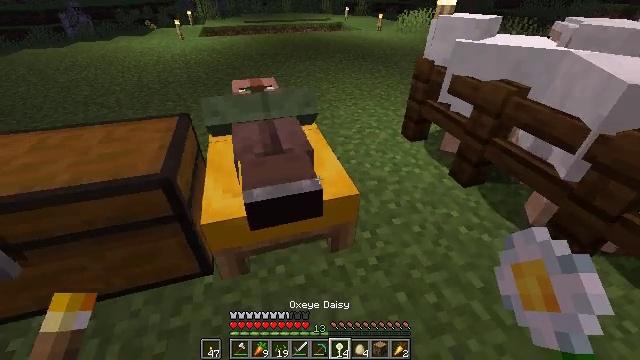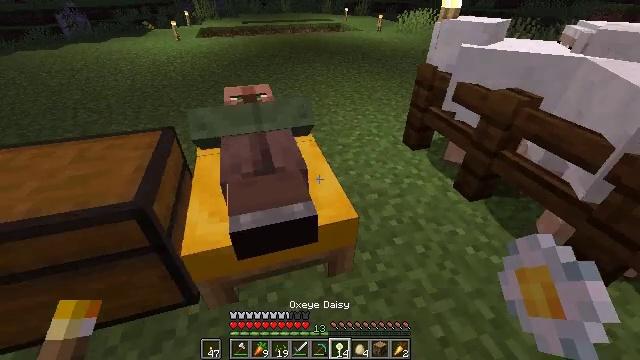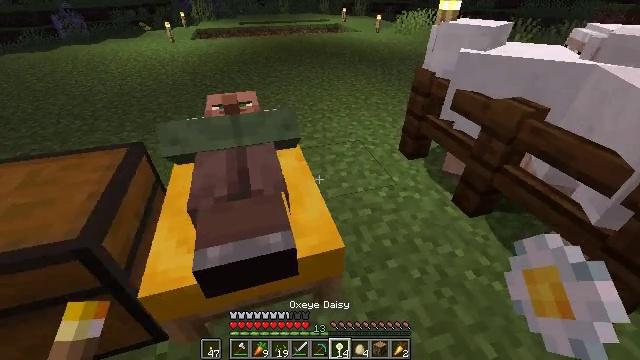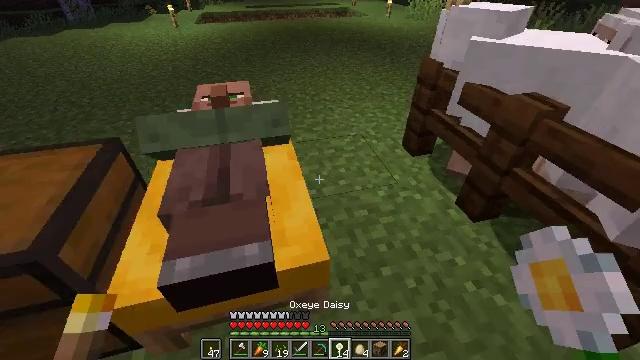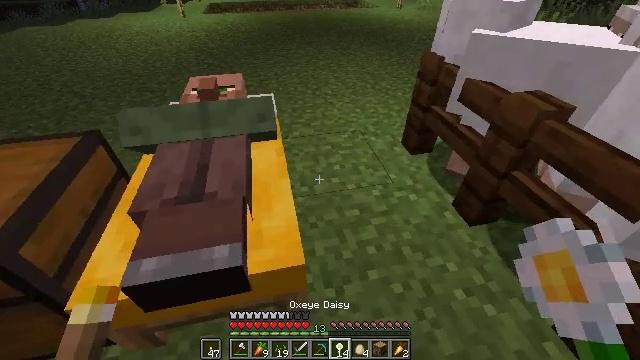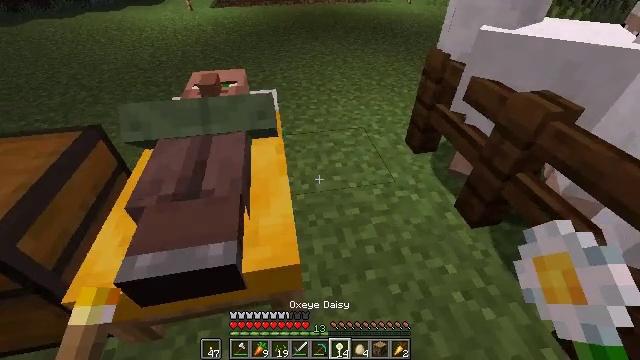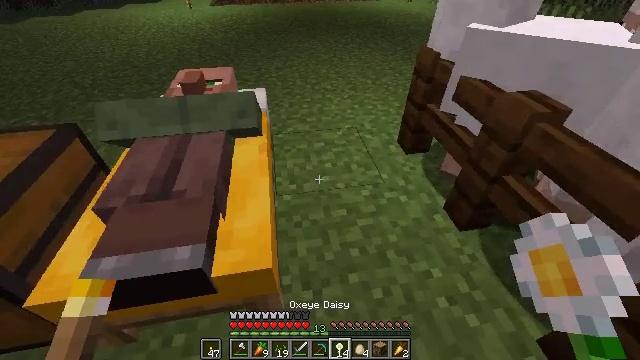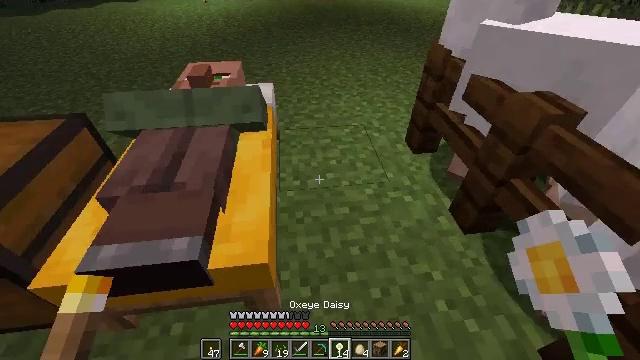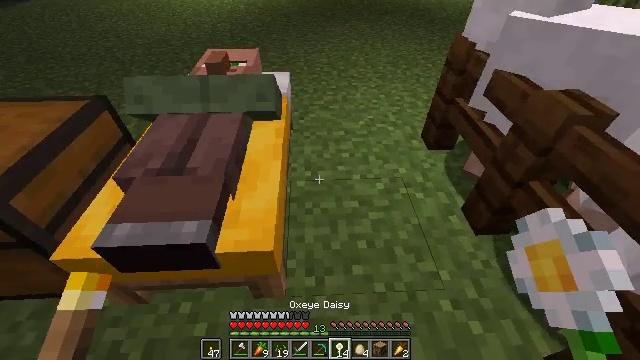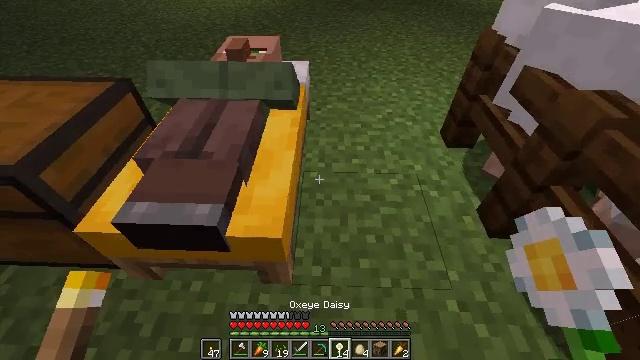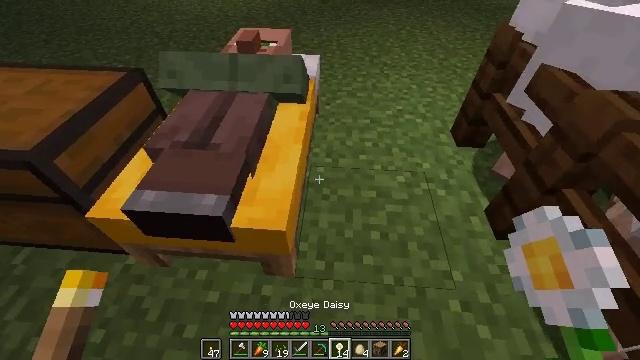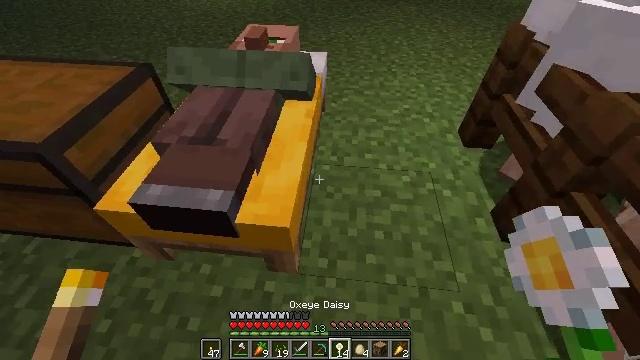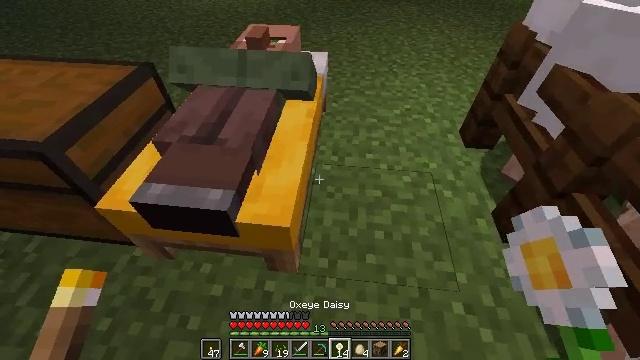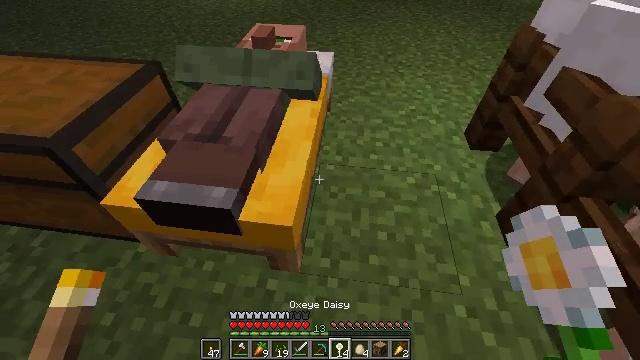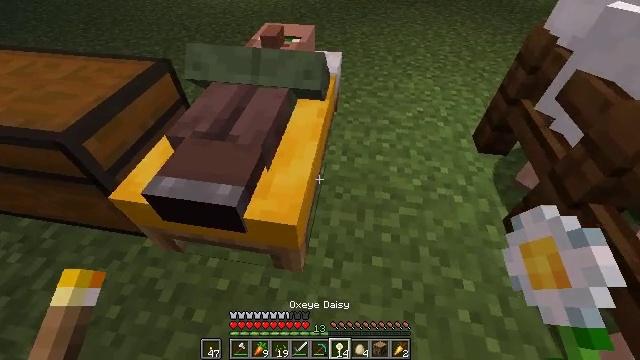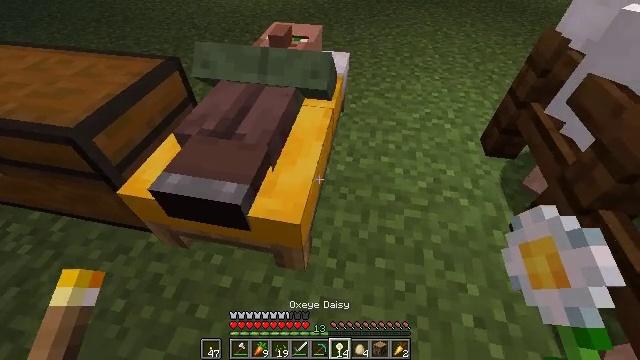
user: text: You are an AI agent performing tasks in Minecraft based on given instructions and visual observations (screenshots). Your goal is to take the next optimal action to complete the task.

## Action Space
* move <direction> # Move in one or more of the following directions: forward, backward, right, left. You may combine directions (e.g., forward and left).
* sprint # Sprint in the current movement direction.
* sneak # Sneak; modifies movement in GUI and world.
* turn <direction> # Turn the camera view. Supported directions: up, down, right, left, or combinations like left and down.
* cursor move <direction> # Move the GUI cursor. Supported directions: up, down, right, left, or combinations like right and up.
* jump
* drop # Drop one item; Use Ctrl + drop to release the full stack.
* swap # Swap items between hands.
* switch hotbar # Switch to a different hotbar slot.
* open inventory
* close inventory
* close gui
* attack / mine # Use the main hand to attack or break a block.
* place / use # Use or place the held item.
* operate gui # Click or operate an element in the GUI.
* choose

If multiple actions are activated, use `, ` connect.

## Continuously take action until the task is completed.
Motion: motion action
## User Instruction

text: Remove the yellow bed.
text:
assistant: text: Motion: move forward and move right
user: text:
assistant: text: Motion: move forward and move right
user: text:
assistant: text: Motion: move forward and move right, turn left and down
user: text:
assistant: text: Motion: move right, turn left and down
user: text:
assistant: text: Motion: turn left
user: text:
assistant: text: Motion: no_op
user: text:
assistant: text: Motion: turn left
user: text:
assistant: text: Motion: turn left and down
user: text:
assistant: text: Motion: turn left and down
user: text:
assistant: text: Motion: turn left and down
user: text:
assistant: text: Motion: turn left
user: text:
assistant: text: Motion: no_op
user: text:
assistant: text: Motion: turn left
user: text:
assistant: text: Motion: turn left
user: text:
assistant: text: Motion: turn left
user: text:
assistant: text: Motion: no_op
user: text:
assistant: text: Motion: no_op
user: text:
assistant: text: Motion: turn left
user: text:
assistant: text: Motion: turn left
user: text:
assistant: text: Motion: no_op
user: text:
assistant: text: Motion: use / place
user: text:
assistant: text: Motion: use / place
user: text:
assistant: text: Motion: use / place
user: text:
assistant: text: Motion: no_op
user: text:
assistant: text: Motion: no_op
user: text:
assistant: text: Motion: no_op
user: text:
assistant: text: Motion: no_op
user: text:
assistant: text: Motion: no_op
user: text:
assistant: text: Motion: no_op
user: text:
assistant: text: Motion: no_op